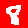
Digit: 8